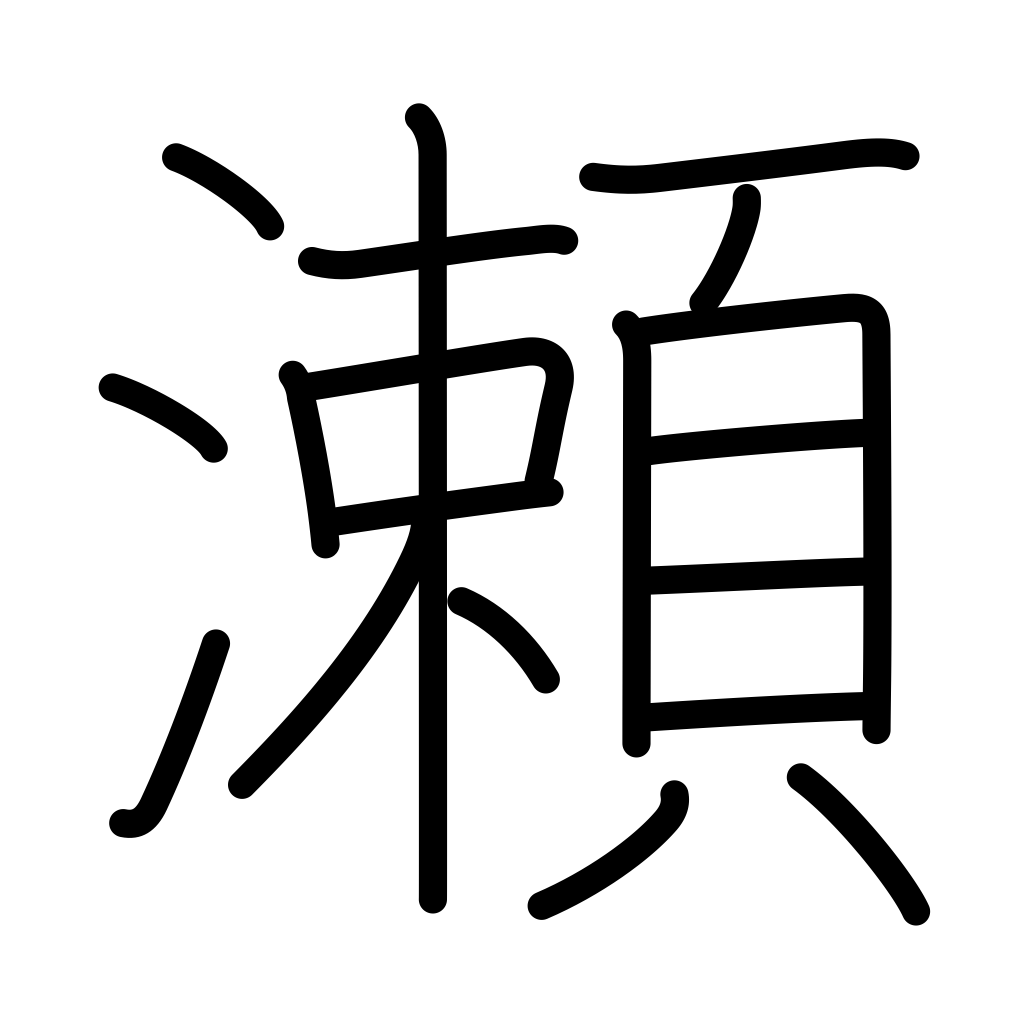
Meaning: rapids, current, torrent, shallows, shoal